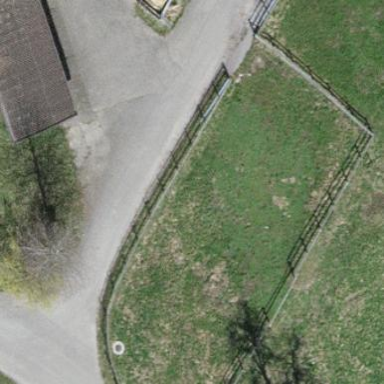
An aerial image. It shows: Fence is in the image.